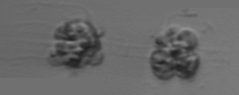
Label: Leptocylindrus_mediterraneus